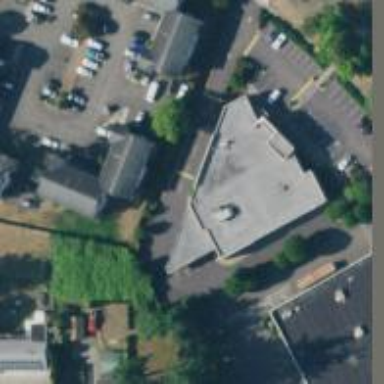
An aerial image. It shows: Commercial building that serves as bank.